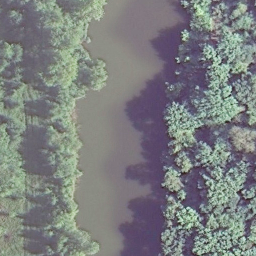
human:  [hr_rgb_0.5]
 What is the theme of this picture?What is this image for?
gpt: river